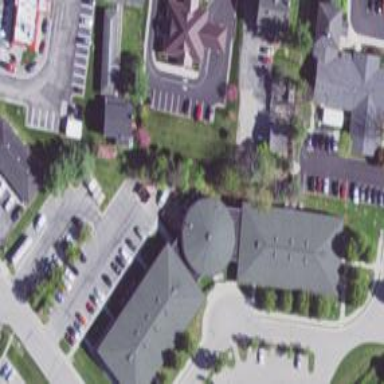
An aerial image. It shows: Healthcare clinic.